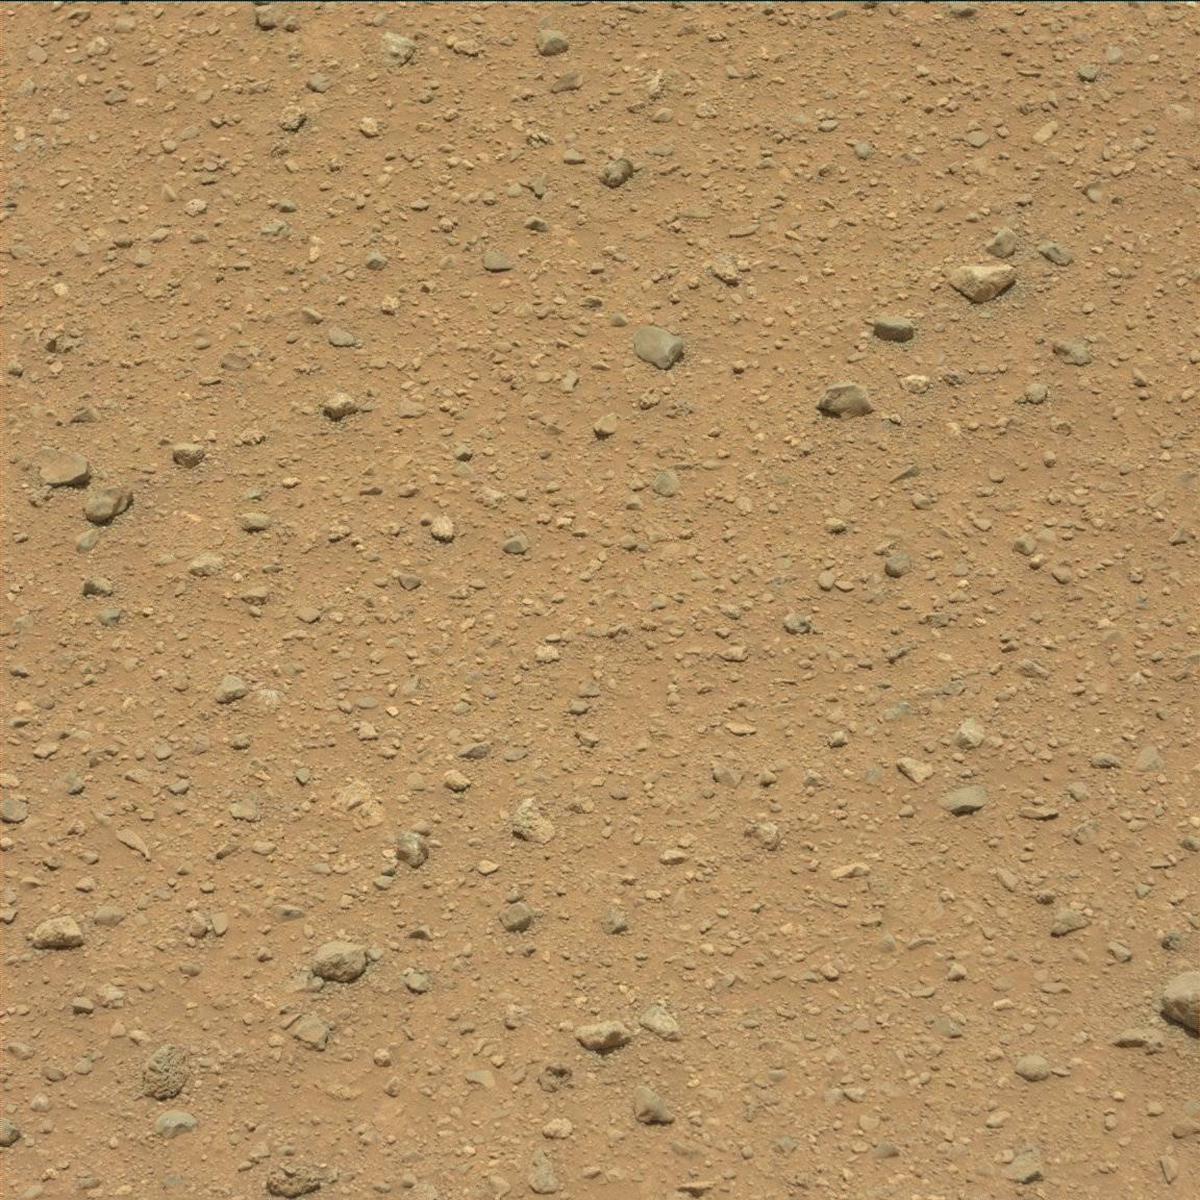
Terrain classes present: Bedrock, Rock, Sand / Soil